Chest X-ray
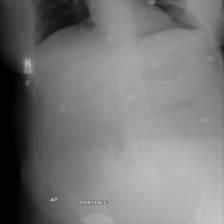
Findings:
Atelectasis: negative
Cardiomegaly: negative
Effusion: negative
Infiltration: negative
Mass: negative
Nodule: negative
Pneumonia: negative
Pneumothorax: negative
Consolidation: negative
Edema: negative
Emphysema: negative
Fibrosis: negative
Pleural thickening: negative
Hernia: negative